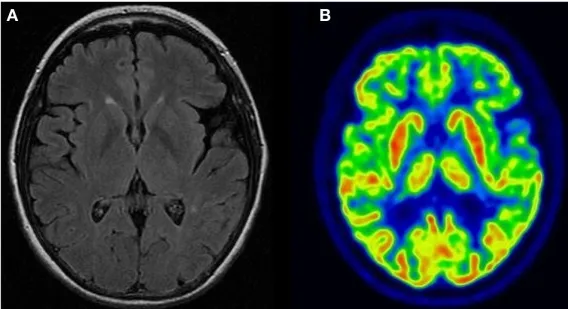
Neuroimaging findings in the reported case. (A) Follow-up MRI mild diffuse atrophy with more intense atrophy on the left frontal and temporal lobes and some small vessel lesions affecting periventricular and semioval white matter.
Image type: radiology (mri)